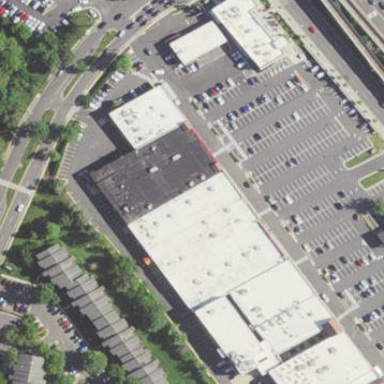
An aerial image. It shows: Strip mall building.